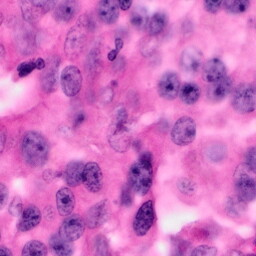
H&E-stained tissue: Pancreatic